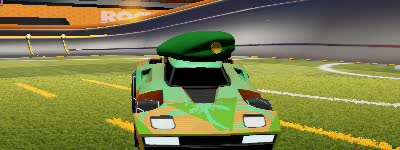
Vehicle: breakout